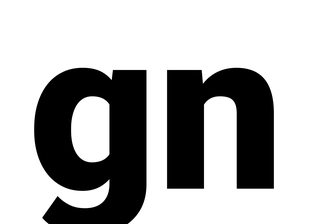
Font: Roboto_Black